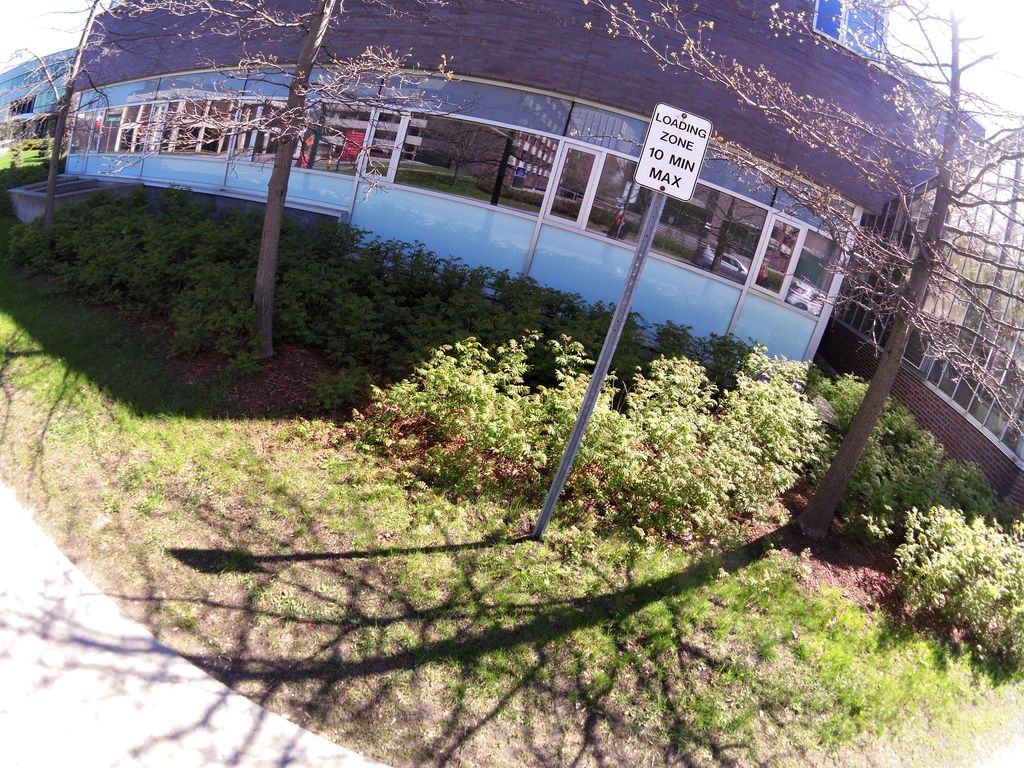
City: ottawa-gatineau